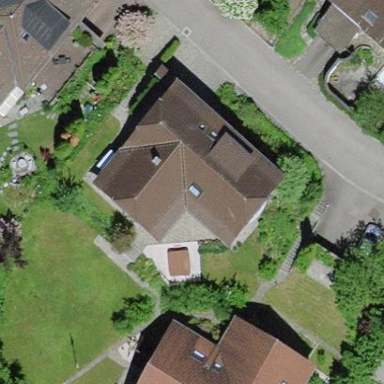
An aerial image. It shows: Half-hipped roof house.